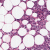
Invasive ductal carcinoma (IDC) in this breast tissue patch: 1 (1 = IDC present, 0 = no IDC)